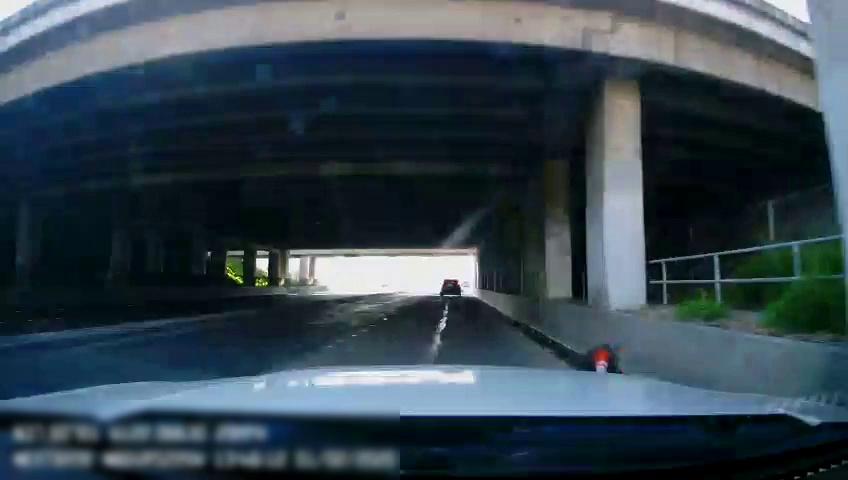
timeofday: Day
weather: Sunny
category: Drivable Space
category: Drivable Space
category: Vehicles | SUV
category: Lanes | Current Lane